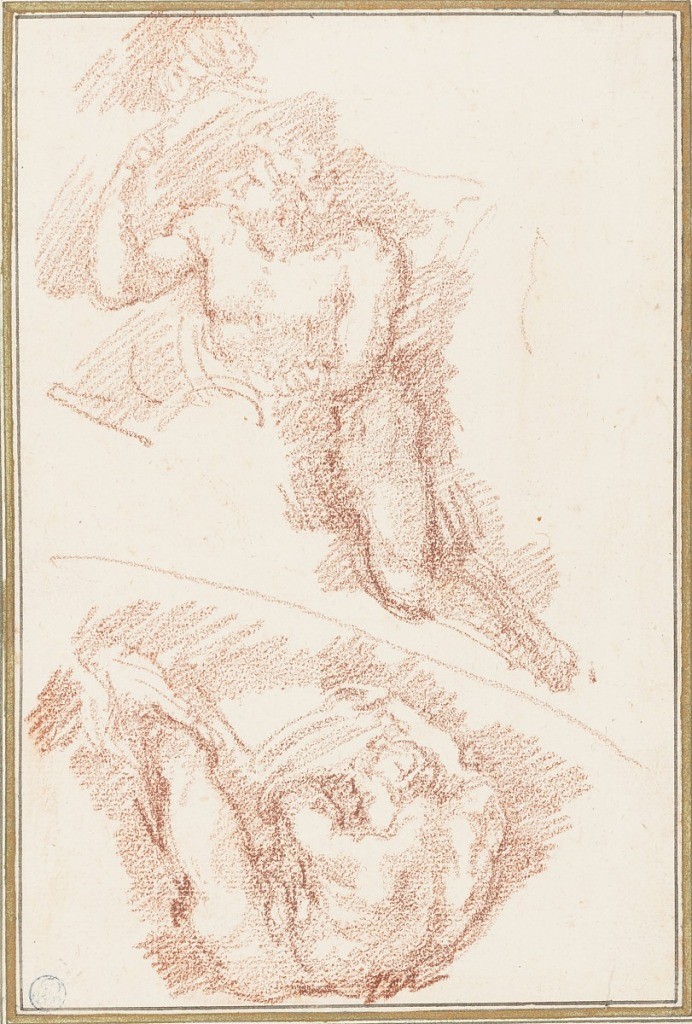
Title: Figures from Last Judgment
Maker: Jean-Robert Ango, French, active in Rome 1759 –1770, d. 1773
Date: ca. 1759–70
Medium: Red chalk on paper
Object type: Drawing
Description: Figures from The Last Judgment by Michelangelo